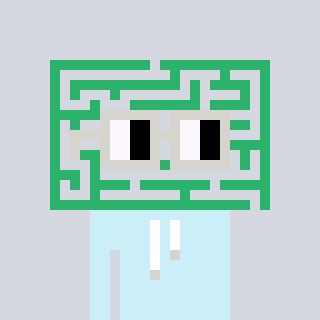
a pixel art character with square light gray glasses, a maze-shaped head and a cold-colored body on a cool background